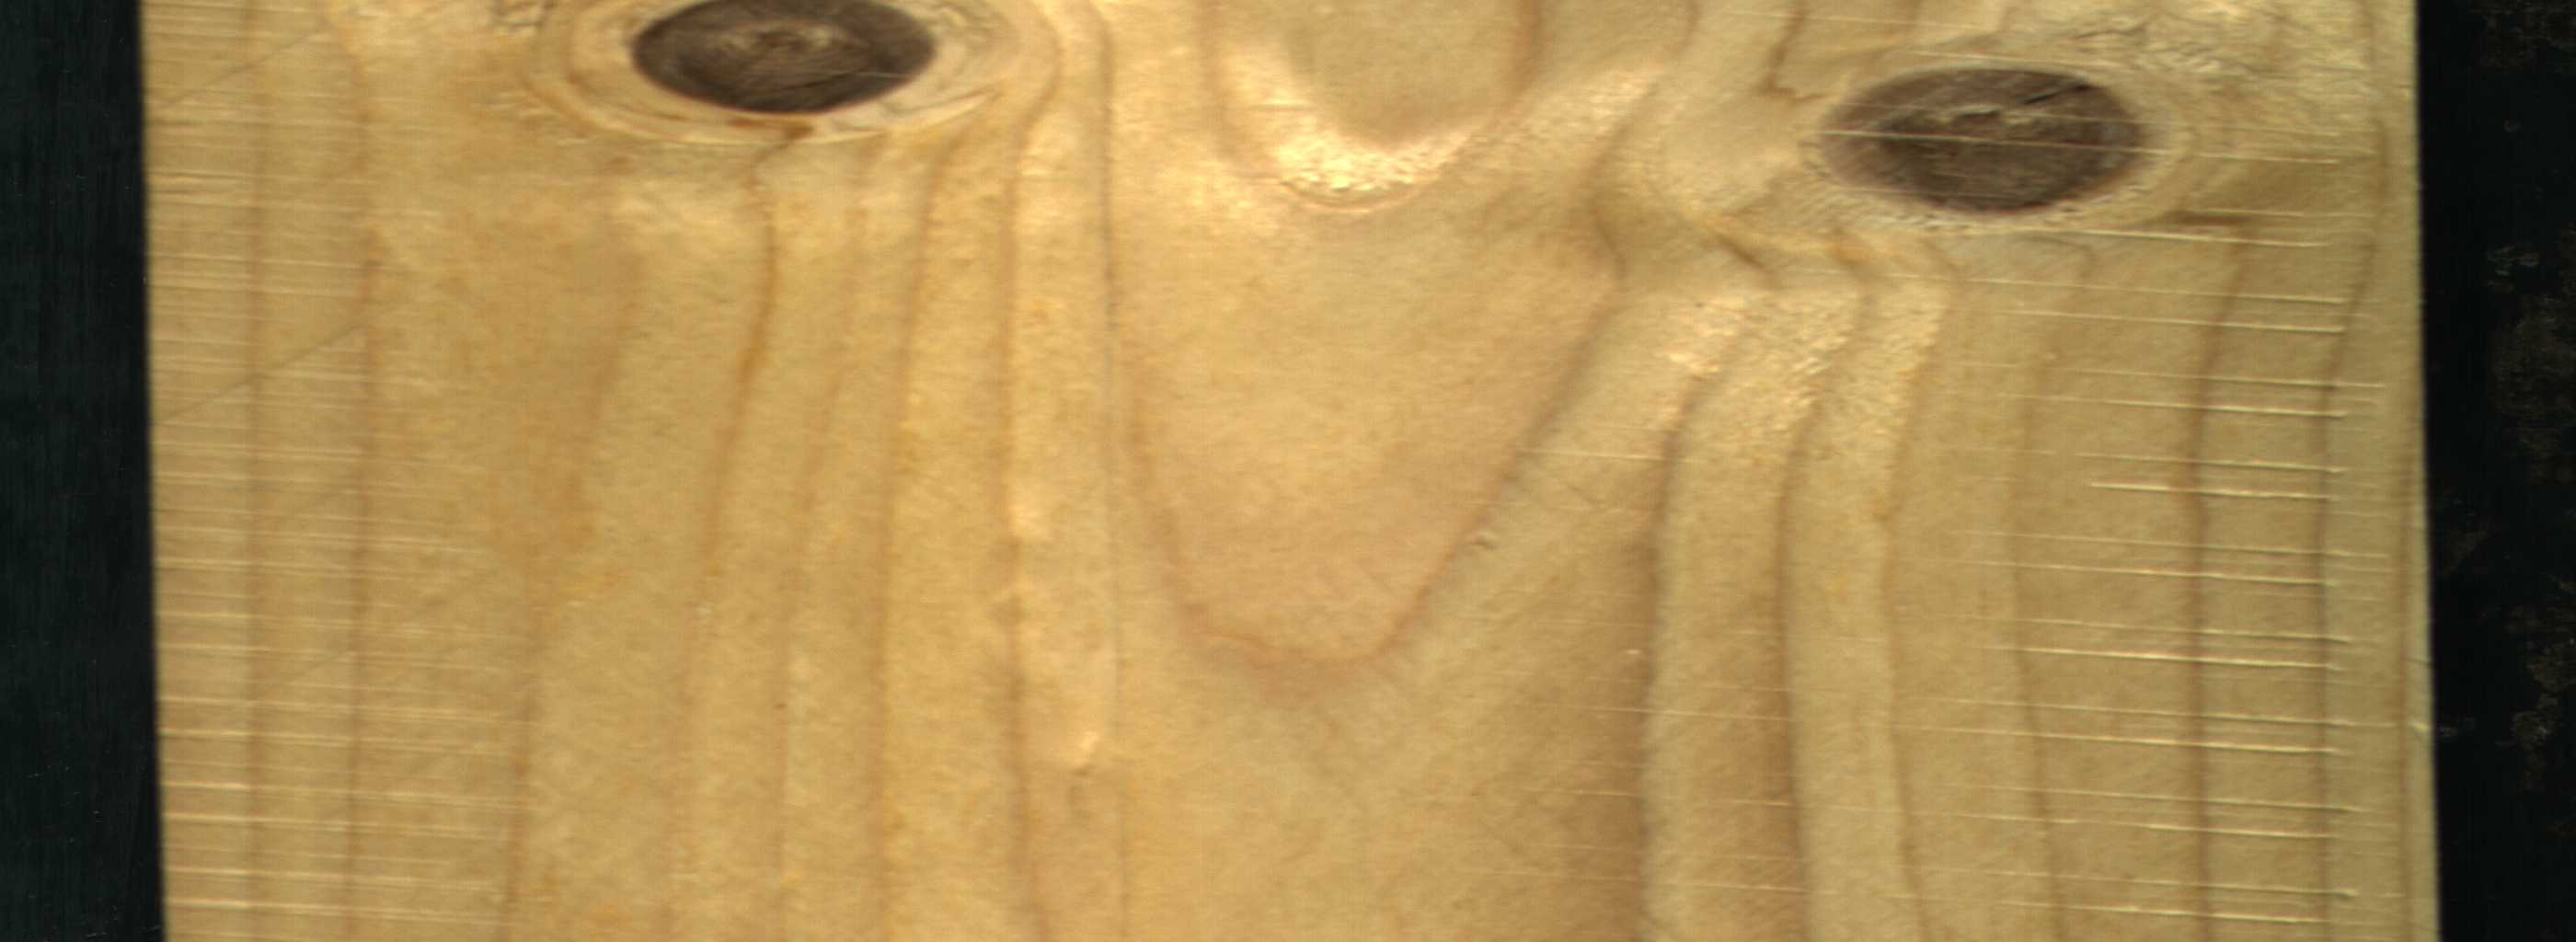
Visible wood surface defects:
Dead_Knot
Dead_Knot